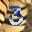
Label: 3